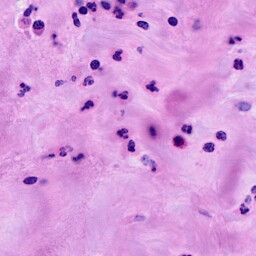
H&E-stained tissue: Breast